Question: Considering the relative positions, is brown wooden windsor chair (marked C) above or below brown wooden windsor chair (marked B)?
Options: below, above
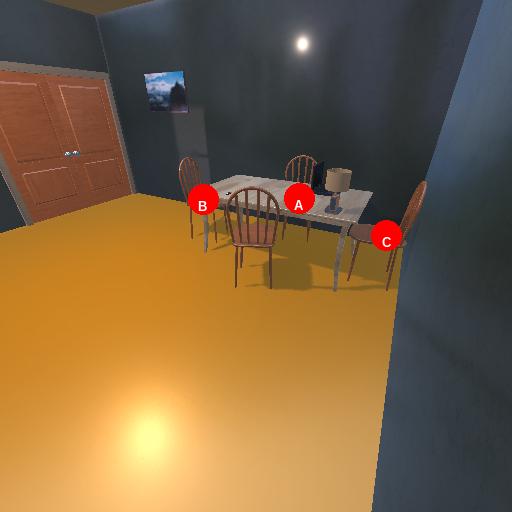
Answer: below